Field crop: maize
Growth stage: 2
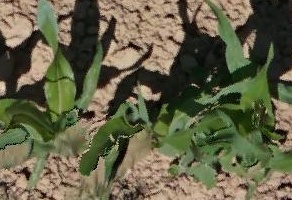
Species: maize